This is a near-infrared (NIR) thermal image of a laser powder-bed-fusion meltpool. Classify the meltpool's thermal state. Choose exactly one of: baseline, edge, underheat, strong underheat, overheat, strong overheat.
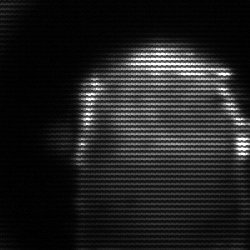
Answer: baseline